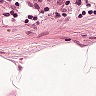
Metastatic tissue present: no